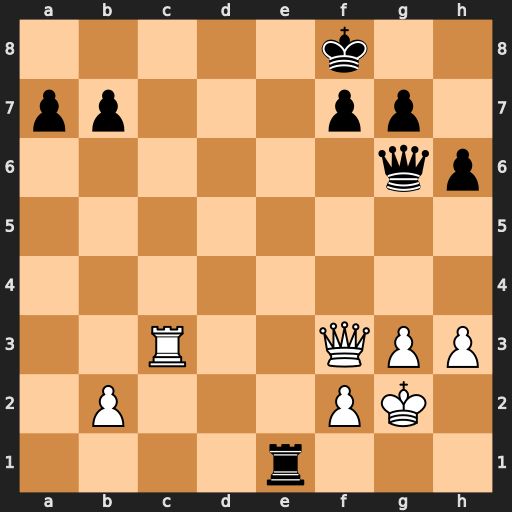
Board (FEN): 5k2/pp3pp1/6qp/8/8/2R2QPP/1P3PK1/4r3
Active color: w
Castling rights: -
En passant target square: -
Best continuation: Rc8+ Re8 Qa3+ Kg8 Rxe8+